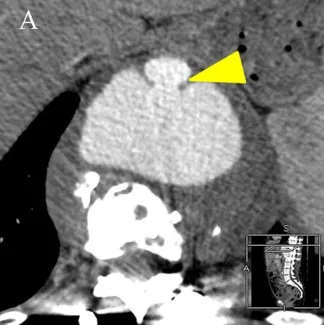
An enhanced CT scan on 1 December 2021 showed a pseudoaneurysm measuring 8.2 x 5.2 x 22.9 cm. (A,B) Axial and lateral enhanced CT scan showed the thoracic aorta communicated with the pseudoaneurysm through the rupture (arrowhead).
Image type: radiology (ct)